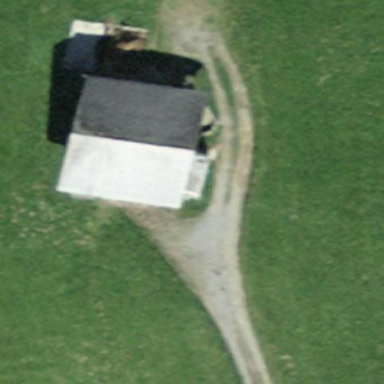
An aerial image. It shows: Rural barn.